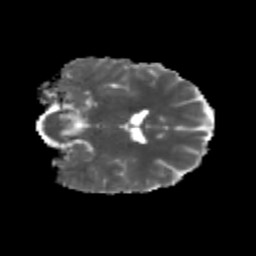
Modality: MD
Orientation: coronal
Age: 20
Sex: female
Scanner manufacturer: siemens
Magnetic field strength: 3 T
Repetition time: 3.5 s
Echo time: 0.113 s